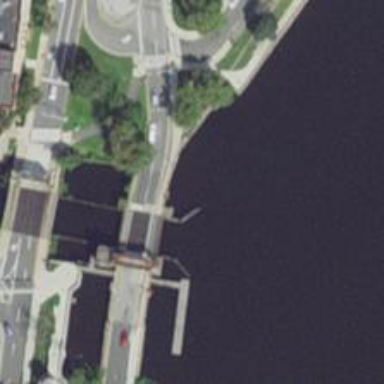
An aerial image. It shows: Movable bascule bridge over footway road.